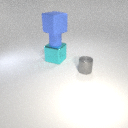
large cyan metal cube below small blue rubber cylinder